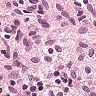
Metastatic tissue present: no